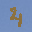
Label: 4